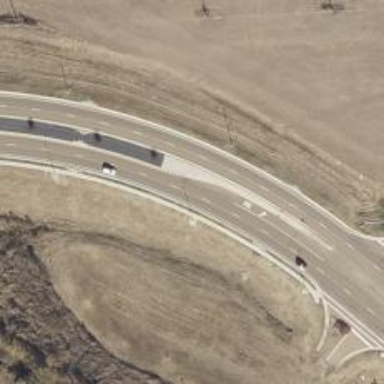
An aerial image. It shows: Tertiary road.